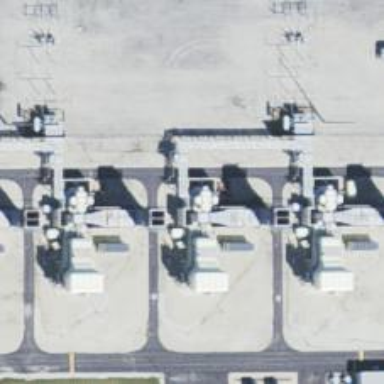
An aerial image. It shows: Gas-powered generator. It is gas turbine type generator.